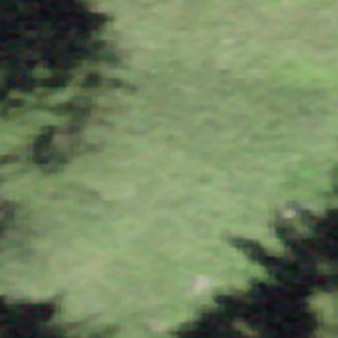
Label: other